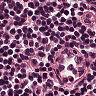
Metastatic tissue present: no